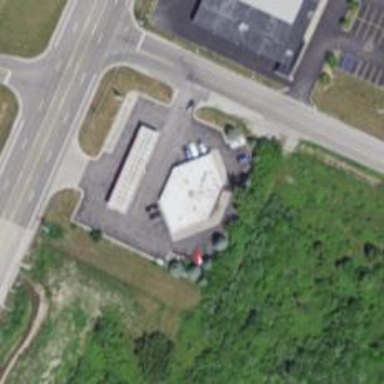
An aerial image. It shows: Convenience shop.